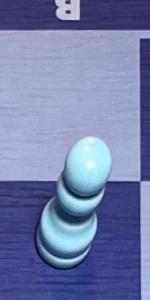
Label: Pawn_White